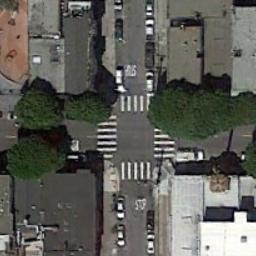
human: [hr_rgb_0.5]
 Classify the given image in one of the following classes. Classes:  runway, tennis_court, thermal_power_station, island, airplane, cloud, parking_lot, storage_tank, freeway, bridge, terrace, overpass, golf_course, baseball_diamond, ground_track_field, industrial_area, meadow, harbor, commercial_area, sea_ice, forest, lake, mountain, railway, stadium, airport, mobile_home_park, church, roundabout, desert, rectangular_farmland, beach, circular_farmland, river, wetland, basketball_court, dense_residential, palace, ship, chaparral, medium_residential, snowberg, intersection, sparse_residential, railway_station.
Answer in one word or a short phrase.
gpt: intersection